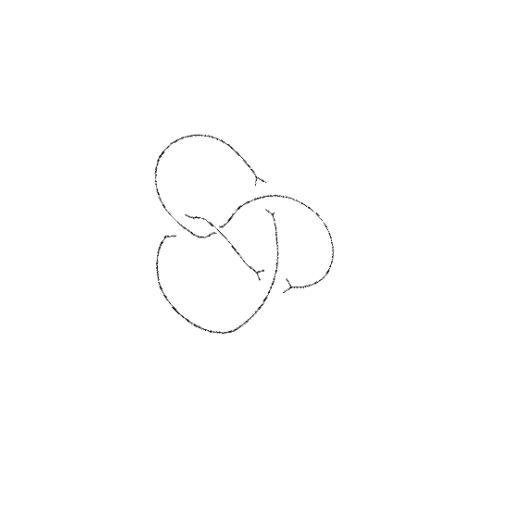
Crossing number: 4